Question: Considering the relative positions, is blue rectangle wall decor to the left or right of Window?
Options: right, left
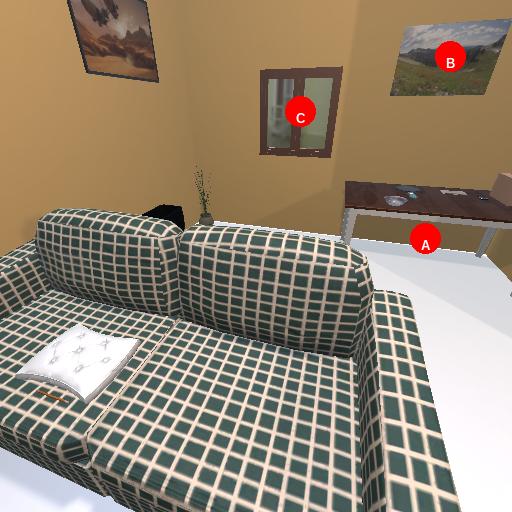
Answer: right